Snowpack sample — Buffalo Mountain, Silverthorne, Colorado, USA (1/25/25, 10:11 AM MST)
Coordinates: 39.6222, -106.1139
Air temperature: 22 °F
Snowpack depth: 110 cm
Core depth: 20 cm
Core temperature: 48.2 °F
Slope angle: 12°, slope face: 102°
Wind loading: high
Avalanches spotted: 0
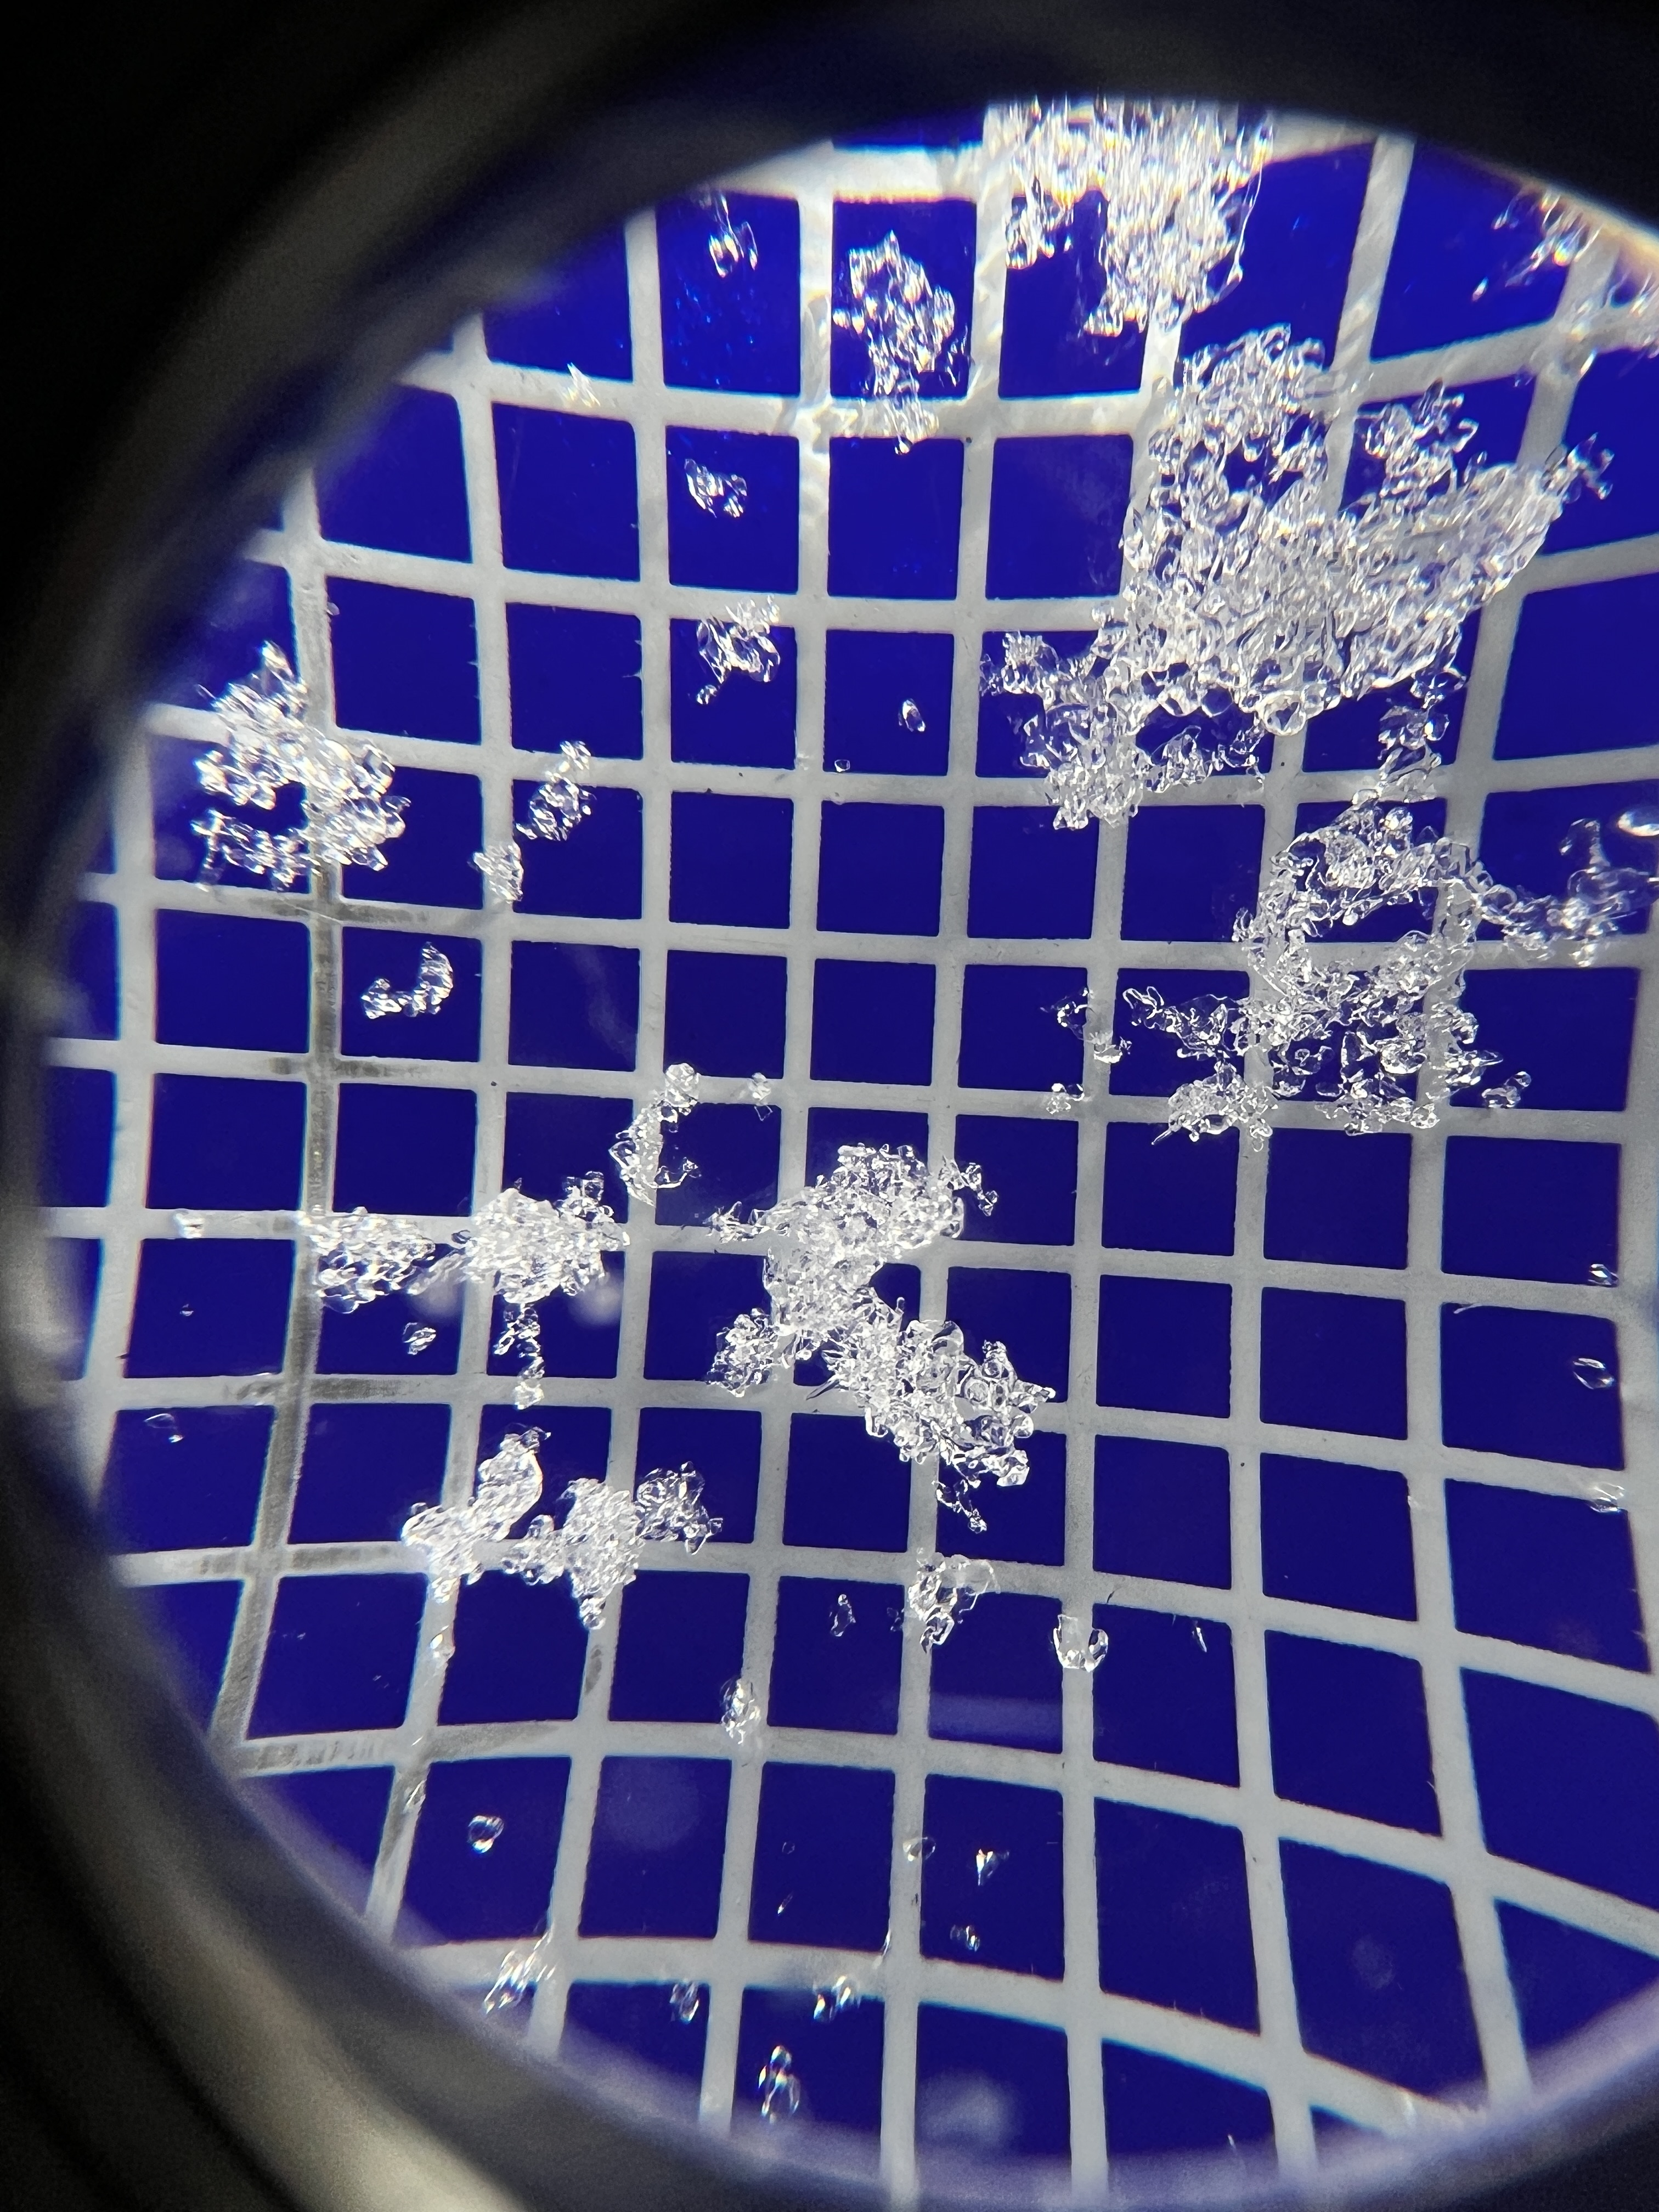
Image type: magnified_profile
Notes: No avalanches nearby, collected on the outskirts of a fire break 15 meters from the treeline, on way to Buffalo and Red Mountain